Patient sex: F
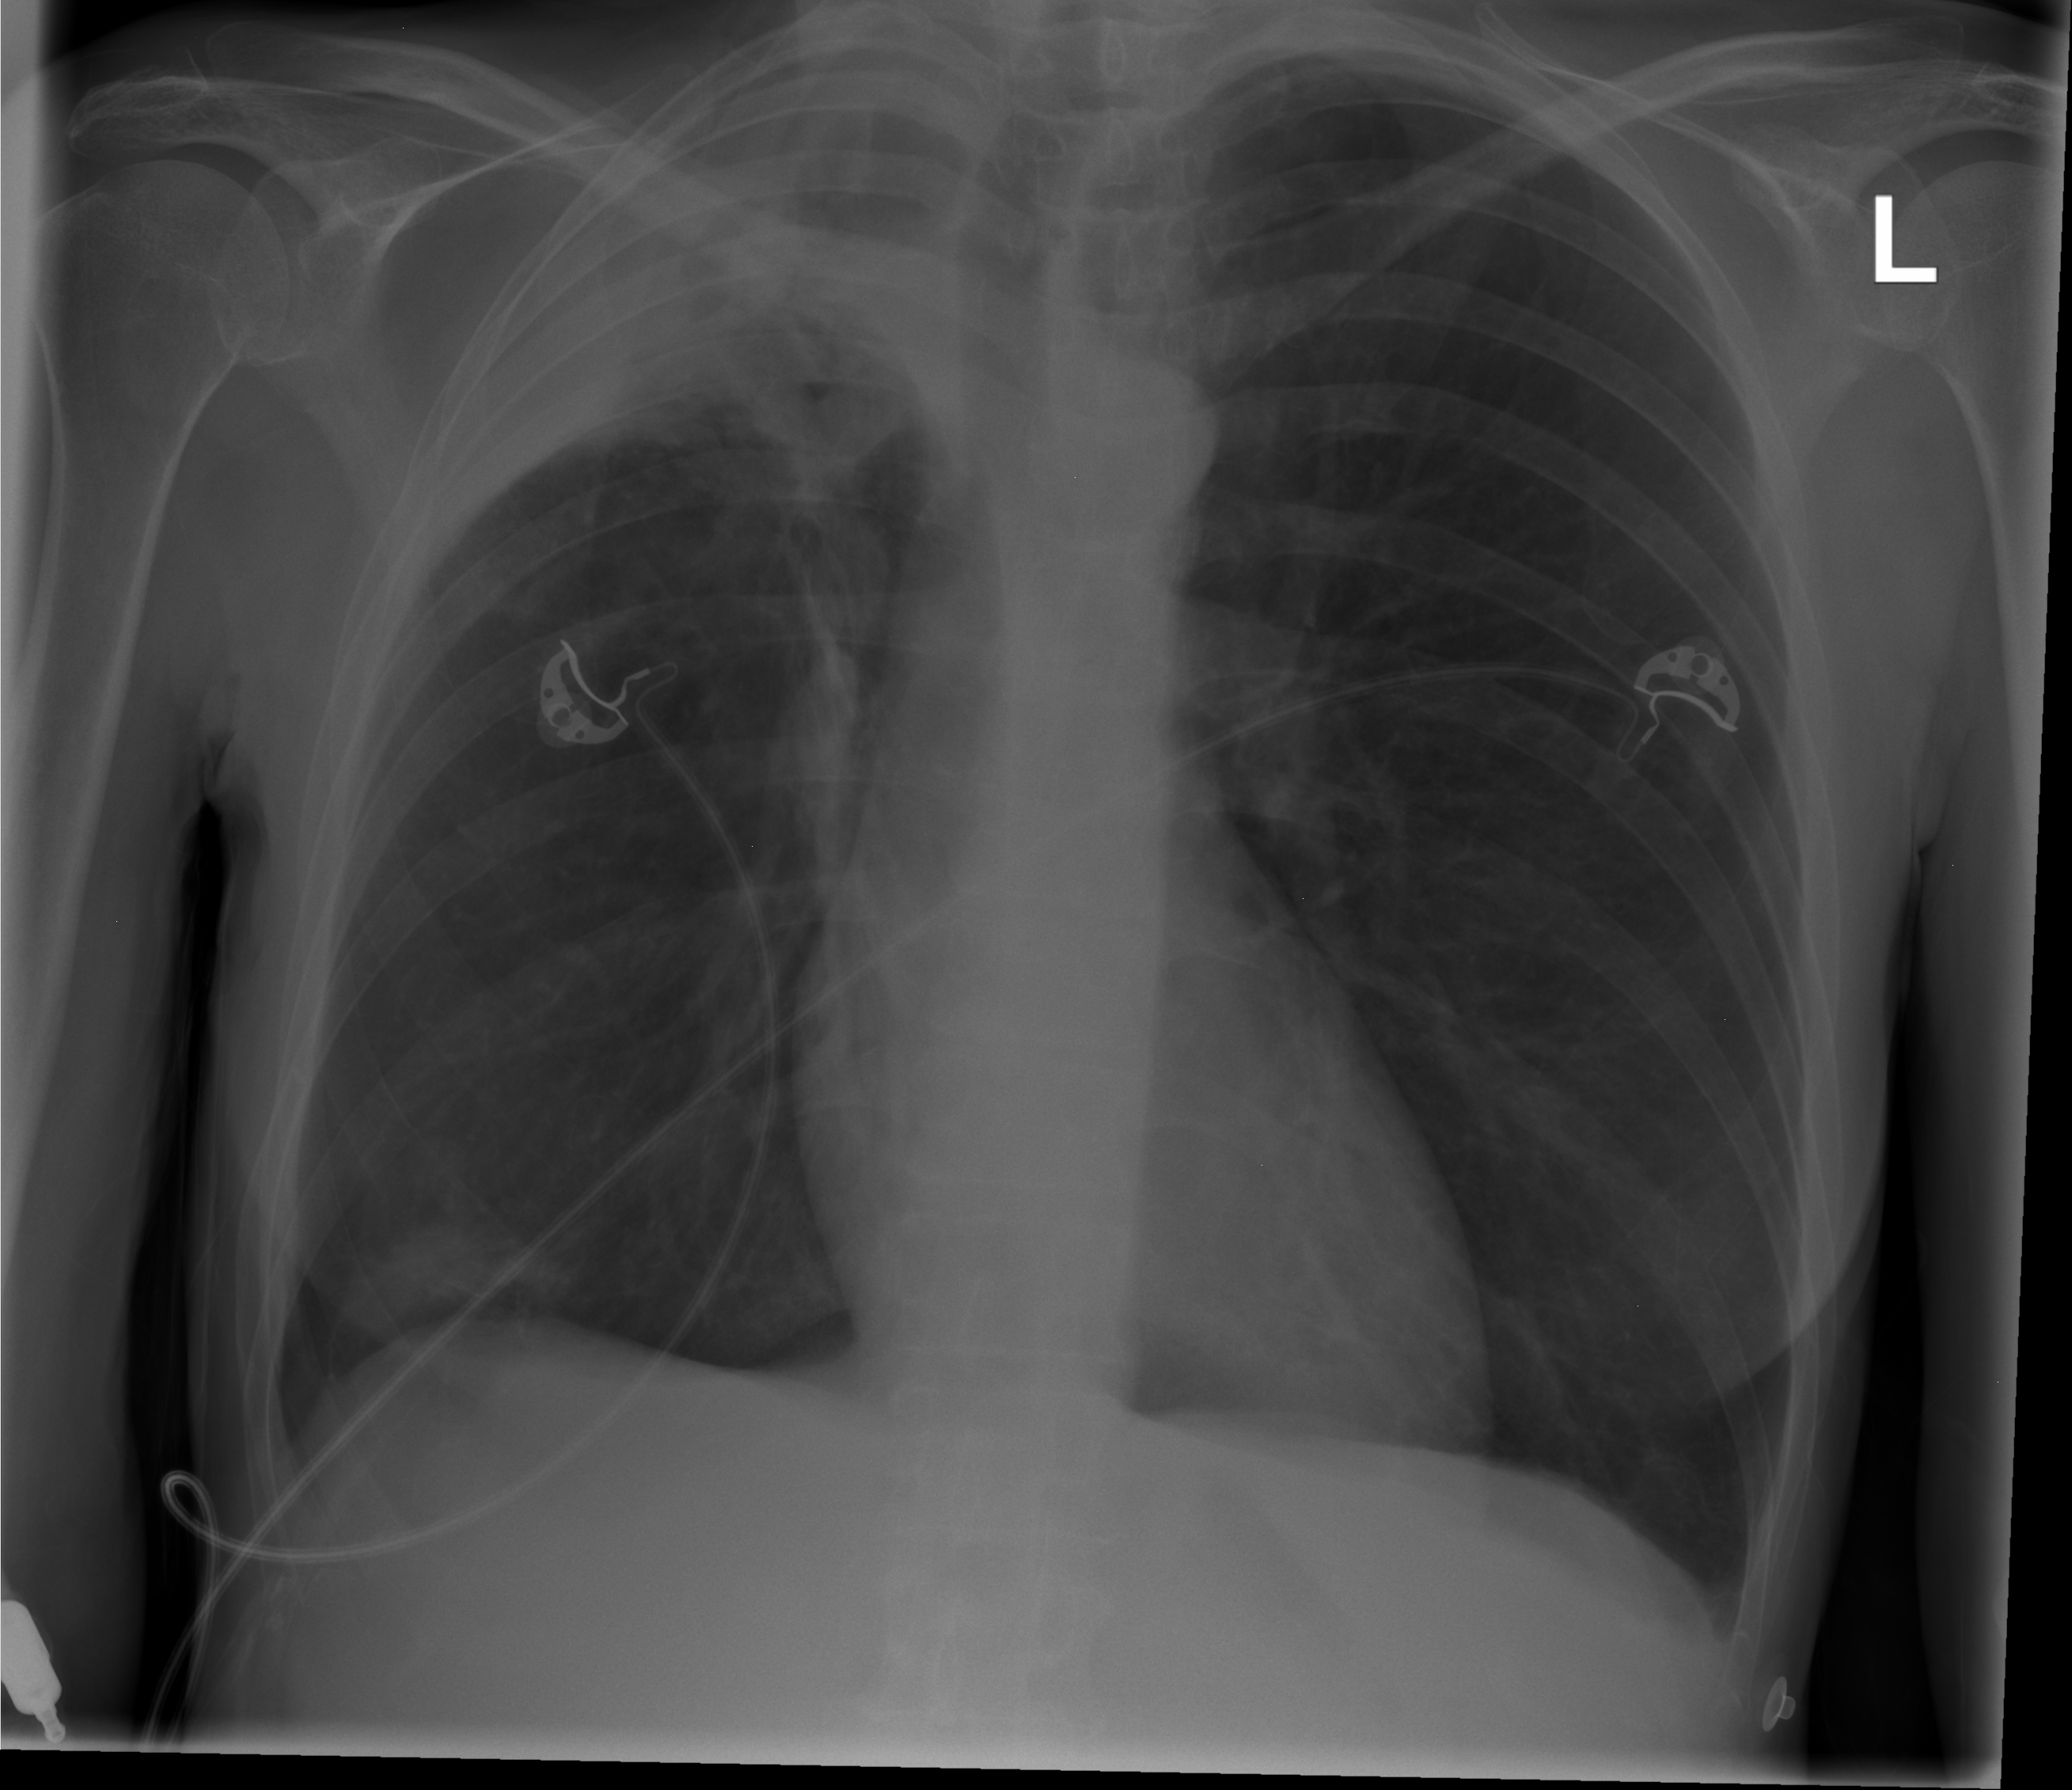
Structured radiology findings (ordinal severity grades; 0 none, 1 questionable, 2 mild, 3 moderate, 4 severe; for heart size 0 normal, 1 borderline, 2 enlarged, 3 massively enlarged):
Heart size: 0
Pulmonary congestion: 0
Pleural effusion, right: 0
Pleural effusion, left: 0
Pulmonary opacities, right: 3
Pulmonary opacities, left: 0
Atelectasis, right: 2
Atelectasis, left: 0